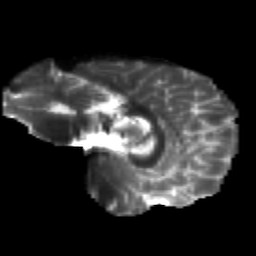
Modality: T2w
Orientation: sagittal
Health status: healthy
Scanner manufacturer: siemens
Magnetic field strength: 3 T
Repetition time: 12 s
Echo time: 0.092 s